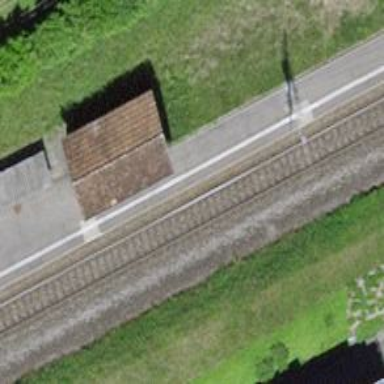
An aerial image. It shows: Stop position for public transport at railway stop.